Interaction volume radius: 10 \u00c5
Interaction volume height: 20 \u00c5
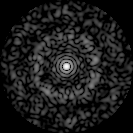
Disorder parameter: 0.8239